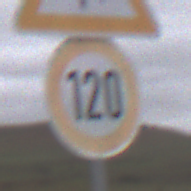
Verkehrszeichen: Geschwindigkeit120
Zusatzzeichen oben: FlugbetriebRechts
Umgebung: Outdoor, Nature
Tageszeit: Midday
Wetter: Overcast
Licht: Natural
Jahreszeit: NotSpecified
Kontrast: LowContrast